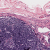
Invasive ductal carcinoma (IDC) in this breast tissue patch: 0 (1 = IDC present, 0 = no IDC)